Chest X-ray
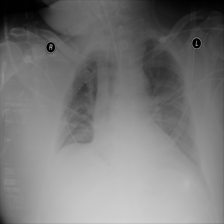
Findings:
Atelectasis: negative
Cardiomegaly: negative
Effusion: negative
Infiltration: negative
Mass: negative
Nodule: negative
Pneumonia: negative
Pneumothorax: negative
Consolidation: negative
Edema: negative
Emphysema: negative
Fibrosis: negative
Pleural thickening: negative
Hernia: negative